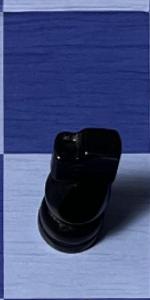
Label: Knight_Black